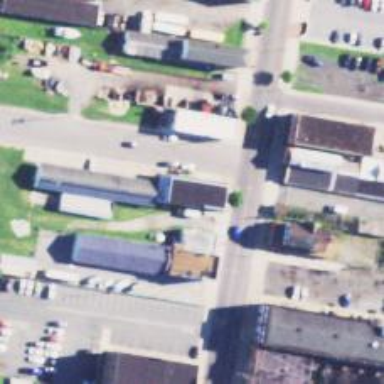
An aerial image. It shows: Convenience shop.